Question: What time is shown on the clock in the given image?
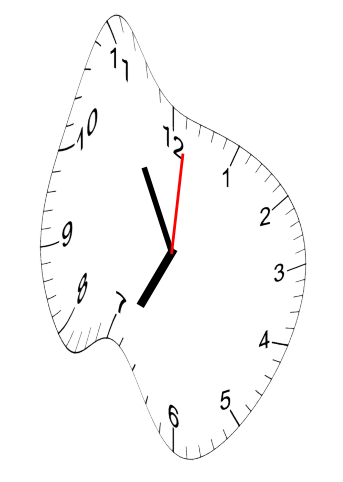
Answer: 06:55:01